三年级 · 算术
计算下面各题。

| $7 \times 8+6$ | $20 \times 3+98$ | $2000 \times 4+1980$ |
| :--- | :--- | :---: |
| $4 \times 6+6$ | $70 \times 9-120$ | $(406-385) \times 3$ |

五、解答题

22．_王阿姨打算把如图三件物品都买下来，她大约应该准备多少钱才够？

225 元

166 元

558 元
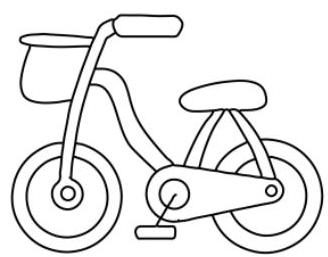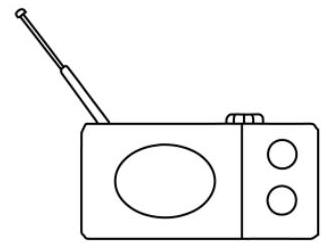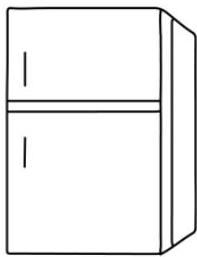
答案: 62; 158; 9980;

30; 510； 63
【分析】在乘加和乘减混合运算中, 先算乘法再算加减法; 带有小括号的, 先算括号里面的, 再算括号外面的。据此解答。

【详解】 $7 \times 8+6$

$=56+6$

$=62$

$20 \times 3+98$

$=60+98$

$=158$

$2000 \times 4+1980$

$=8000+1980$

$=9980$

$4 \times 6+6$

$=24+6$

$=30$

$70 \times 9-120$

$=630-120$

$=510$

$(406-385) \times 3$

$=21 \times 3$

$=63$